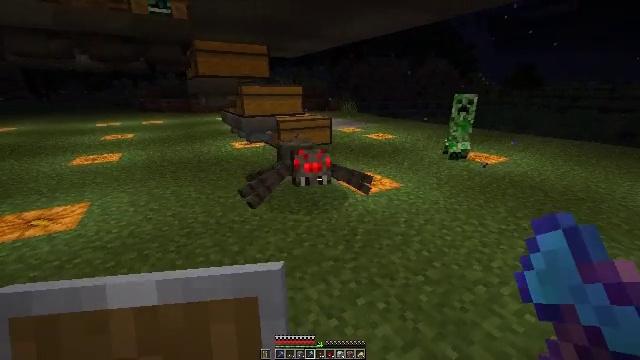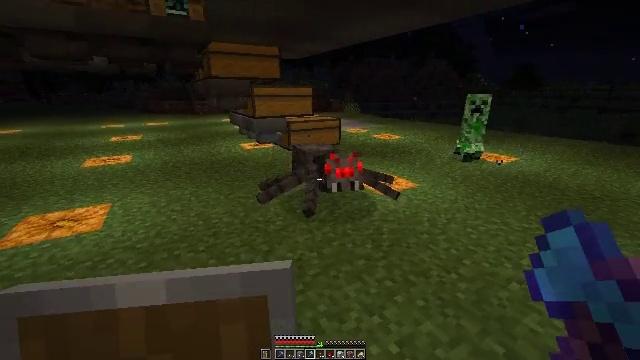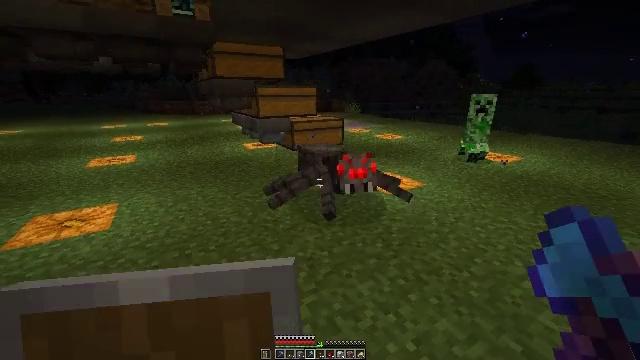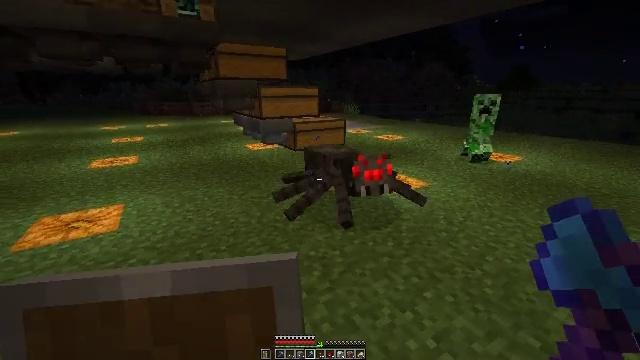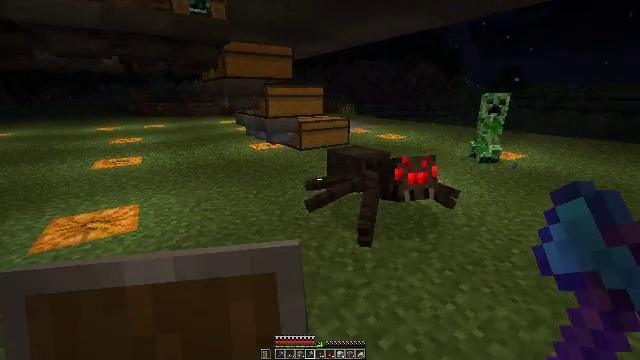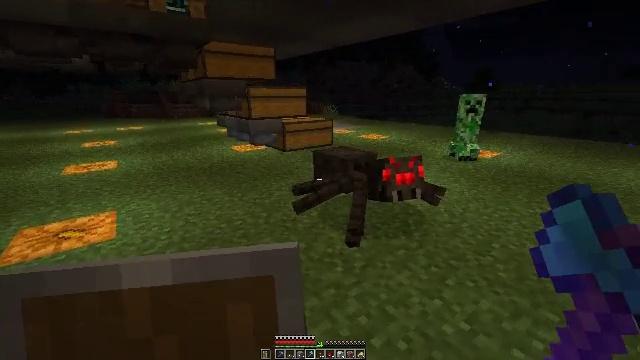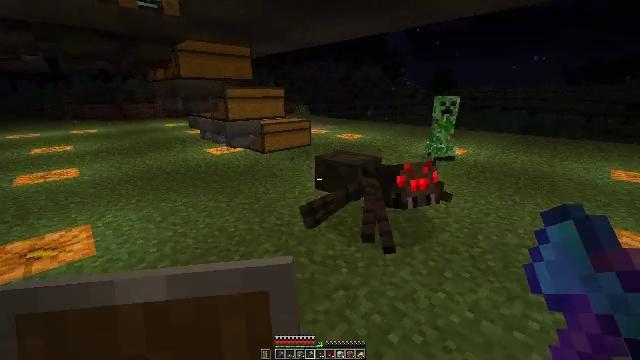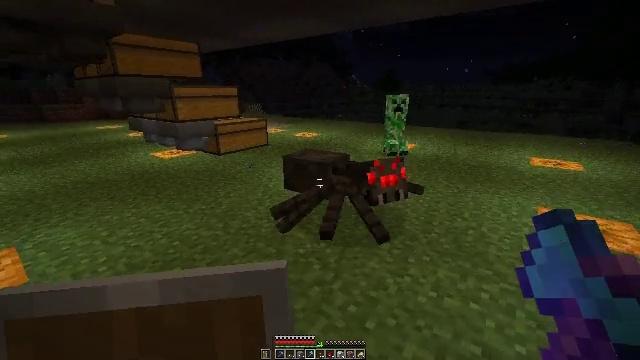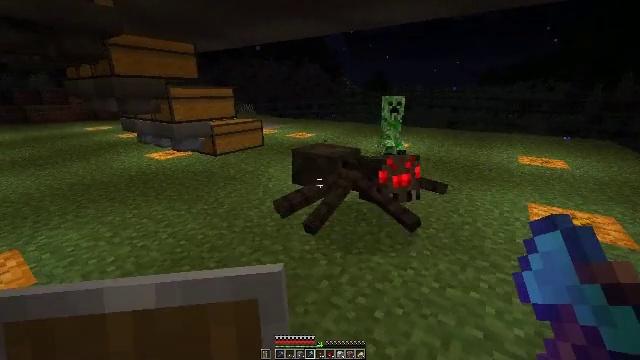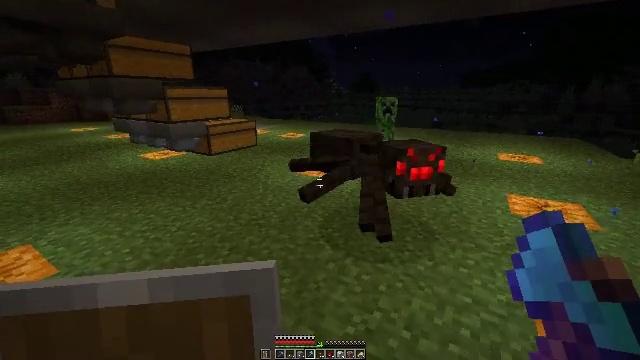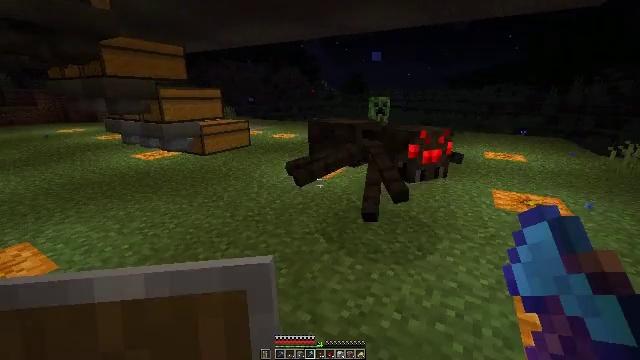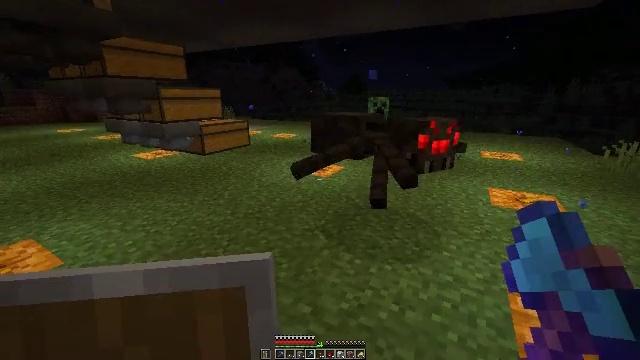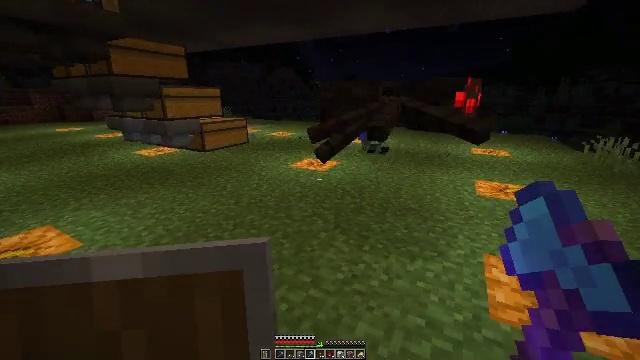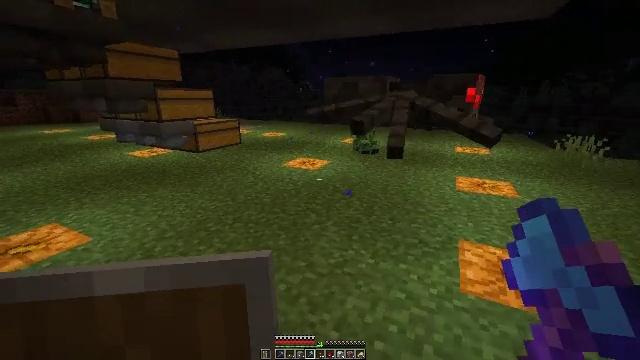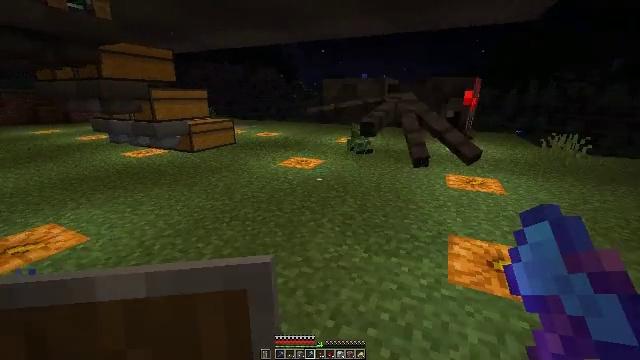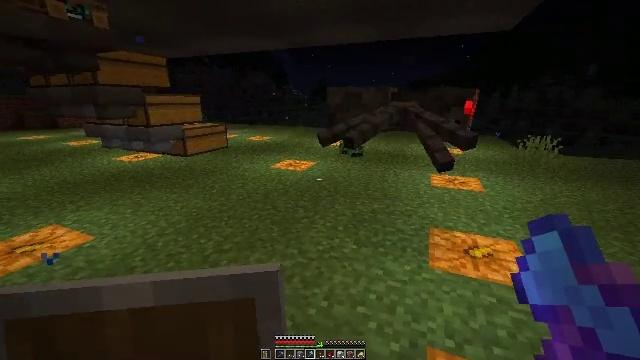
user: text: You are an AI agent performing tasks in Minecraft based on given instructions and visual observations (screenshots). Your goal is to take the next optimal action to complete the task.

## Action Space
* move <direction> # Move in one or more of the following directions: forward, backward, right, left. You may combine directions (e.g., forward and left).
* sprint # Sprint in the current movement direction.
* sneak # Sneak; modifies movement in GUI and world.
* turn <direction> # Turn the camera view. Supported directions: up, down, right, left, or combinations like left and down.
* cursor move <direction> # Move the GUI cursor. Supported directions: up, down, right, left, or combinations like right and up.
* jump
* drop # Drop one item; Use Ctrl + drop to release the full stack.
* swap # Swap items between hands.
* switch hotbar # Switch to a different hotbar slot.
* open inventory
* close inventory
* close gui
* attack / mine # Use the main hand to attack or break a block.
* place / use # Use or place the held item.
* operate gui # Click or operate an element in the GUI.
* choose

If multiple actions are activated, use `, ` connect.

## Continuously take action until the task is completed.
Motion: motion action
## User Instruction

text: Kill mobs.
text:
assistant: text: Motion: move left
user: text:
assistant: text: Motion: move left
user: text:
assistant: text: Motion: move left
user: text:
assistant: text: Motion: move left, turn right
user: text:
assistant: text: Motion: move left, turn right
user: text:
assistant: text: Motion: move left, turn right
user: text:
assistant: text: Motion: move back and move left, turn right
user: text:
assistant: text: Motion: move back and move left, turn right
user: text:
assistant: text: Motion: move back, turn right
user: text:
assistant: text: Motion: move back, turn right
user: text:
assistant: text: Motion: move back
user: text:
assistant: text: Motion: move back
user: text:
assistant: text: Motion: move back, turn right
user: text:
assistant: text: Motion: move back, turn right
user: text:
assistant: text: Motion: move back, turn right
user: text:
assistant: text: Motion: move back, turn right and up
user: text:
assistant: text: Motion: move back, turn right
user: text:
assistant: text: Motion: move back, turn right
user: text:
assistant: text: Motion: move back, turn right
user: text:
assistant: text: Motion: move back
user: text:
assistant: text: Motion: move back
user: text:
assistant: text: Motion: move back, turn right
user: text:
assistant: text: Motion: move back, turn right
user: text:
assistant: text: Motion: move back, turn right
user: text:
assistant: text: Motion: move back, turn right
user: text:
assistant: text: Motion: move back
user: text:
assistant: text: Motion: move back
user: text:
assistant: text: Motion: move back
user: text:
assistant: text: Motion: move back
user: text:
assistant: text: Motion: move back